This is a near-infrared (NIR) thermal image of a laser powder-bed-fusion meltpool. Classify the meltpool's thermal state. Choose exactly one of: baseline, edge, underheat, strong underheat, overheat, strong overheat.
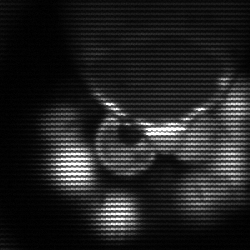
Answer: edge